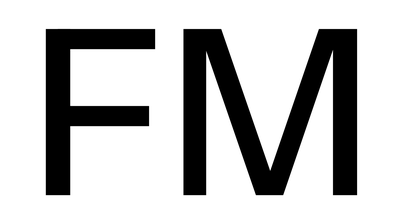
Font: InstrumentSans_Medium